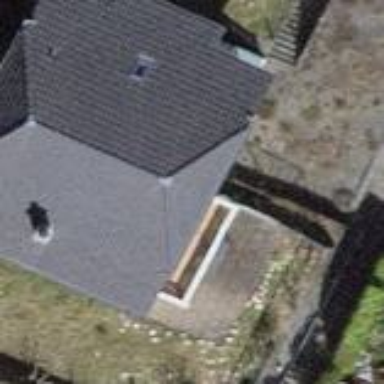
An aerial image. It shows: Simple house.